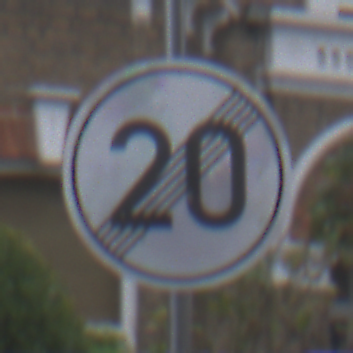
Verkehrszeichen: EndeGeschwindigkeit20
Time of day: MorningAfternoon
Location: Outdoor (Urban)
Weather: Overcast
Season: NotSpecified
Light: Natural